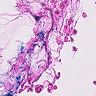
Metastatic tissue present: no